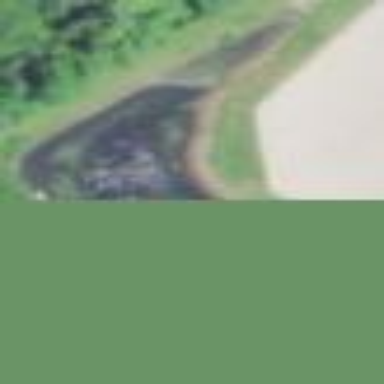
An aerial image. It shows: Pond surrounded by natural water.